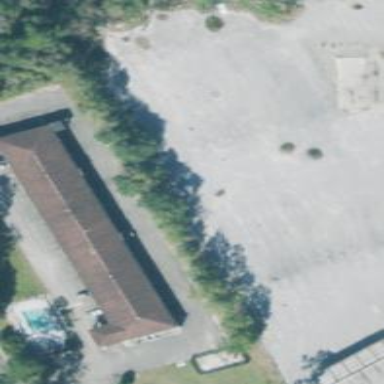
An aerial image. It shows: Motel building.